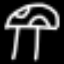
Label: mushroom